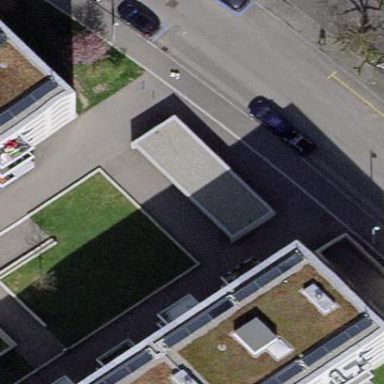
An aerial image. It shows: Service building.